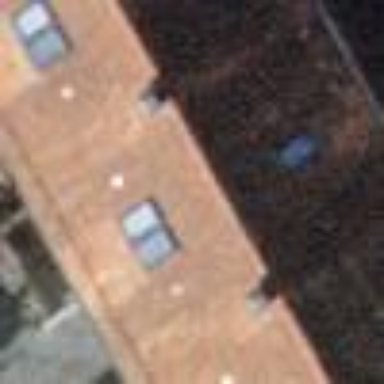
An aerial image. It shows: Beige house with gabled roof covered in roof tiles of orangered color. The roof is oriented across the building.